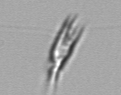
Label: Chrysochromulina_lanceolata